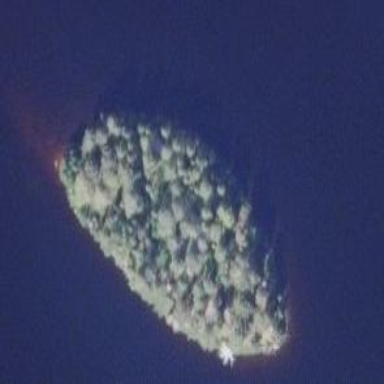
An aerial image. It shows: Island.